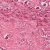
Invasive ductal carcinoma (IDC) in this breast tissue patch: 1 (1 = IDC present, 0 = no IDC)